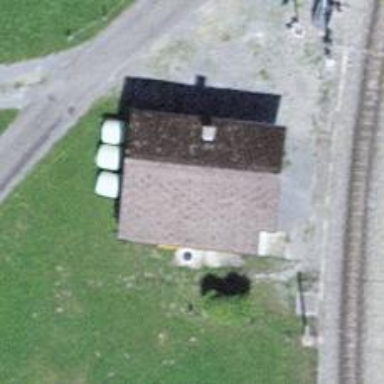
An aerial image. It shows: Railway service station.